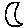
Label: moon